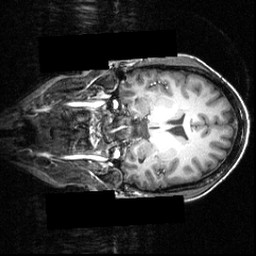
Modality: T1w
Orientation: coronal
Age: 26
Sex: female
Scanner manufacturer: siemens
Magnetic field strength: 3.951 T
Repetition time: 1.5 s
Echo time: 0.00335 s